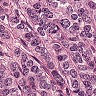
Metastatic tissue present: yes